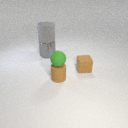
small brown rubber cube in front of large gray metal cylinder